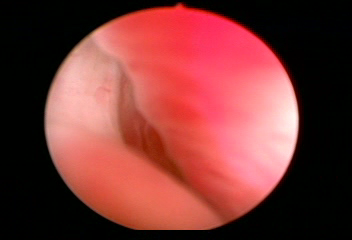
Modality: WLC
Class: Normal mucosa
Bladder cancer association: No